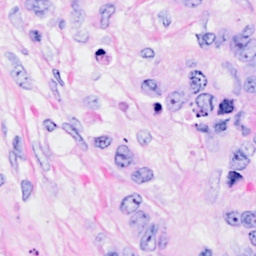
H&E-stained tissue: Breast